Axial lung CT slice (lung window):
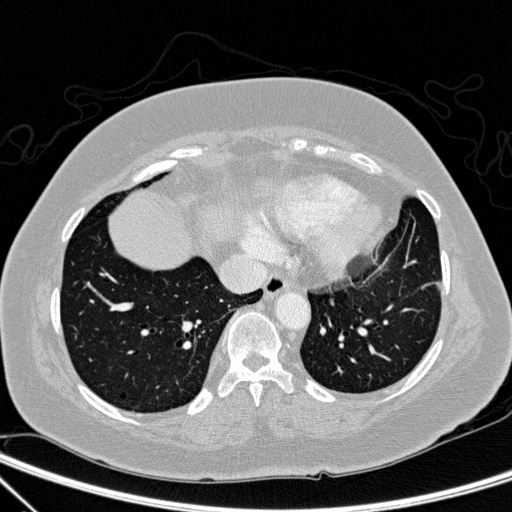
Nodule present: no